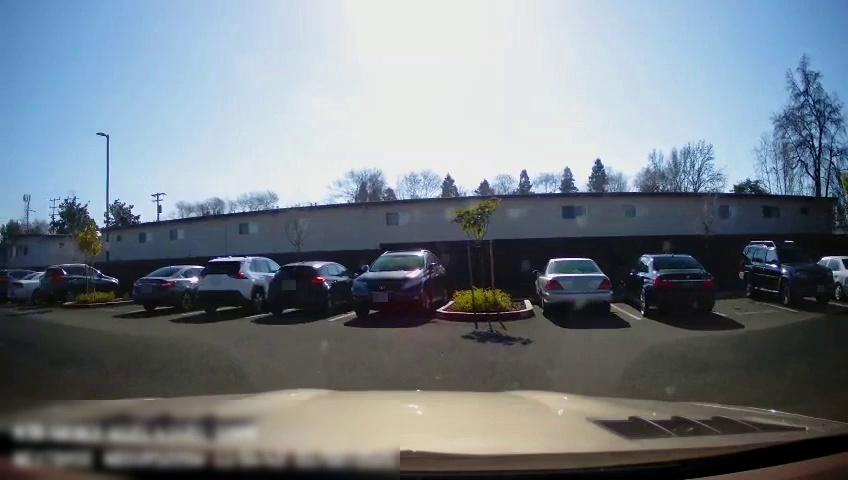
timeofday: Day
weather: Sunny
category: Drivable Space
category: Vehicles | Car
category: Vehicles | SUV
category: Vehicles | Car
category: Vehicles | Car
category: Vehicles | SUV
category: Vehicles | Car
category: Vehicles | SUV
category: Vehicles | Car
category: Vehicles | SUV
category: Vehicles | Car
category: Vehicles | SUV